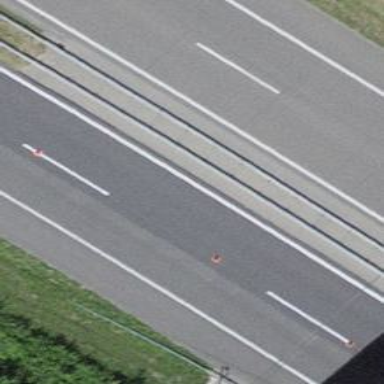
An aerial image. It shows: Asphalt motorway.